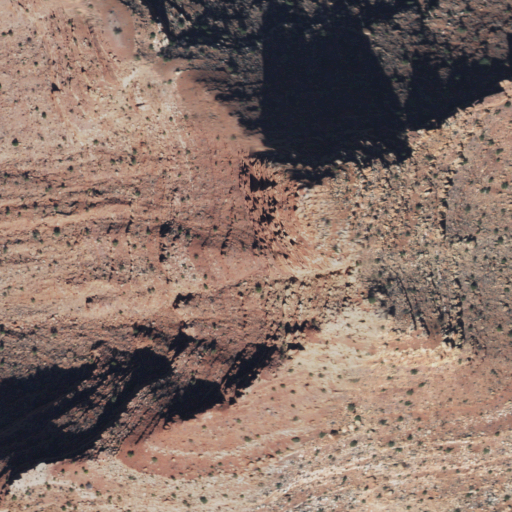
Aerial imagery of mountain in Arizona named Cardenas Butte containing barren land and shrub